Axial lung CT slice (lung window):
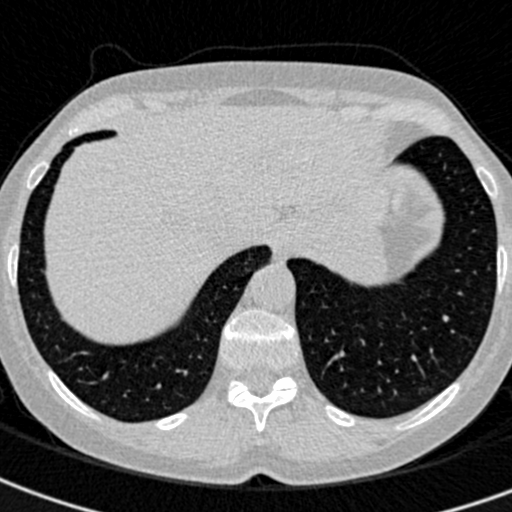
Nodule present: no